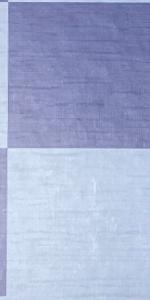
Label: Empty